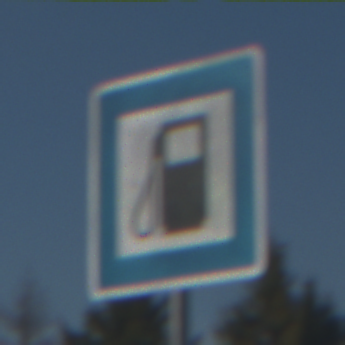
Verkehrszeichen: Tankstelle
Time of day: MorningAfternoon
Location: Outdoor (Nature)
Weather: PartlyCloudy
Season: NotSpecified
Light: Natural